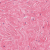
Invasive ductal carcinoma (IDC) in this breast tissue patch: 0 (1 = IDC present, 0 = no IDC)